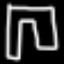
Label: pants